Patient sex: F
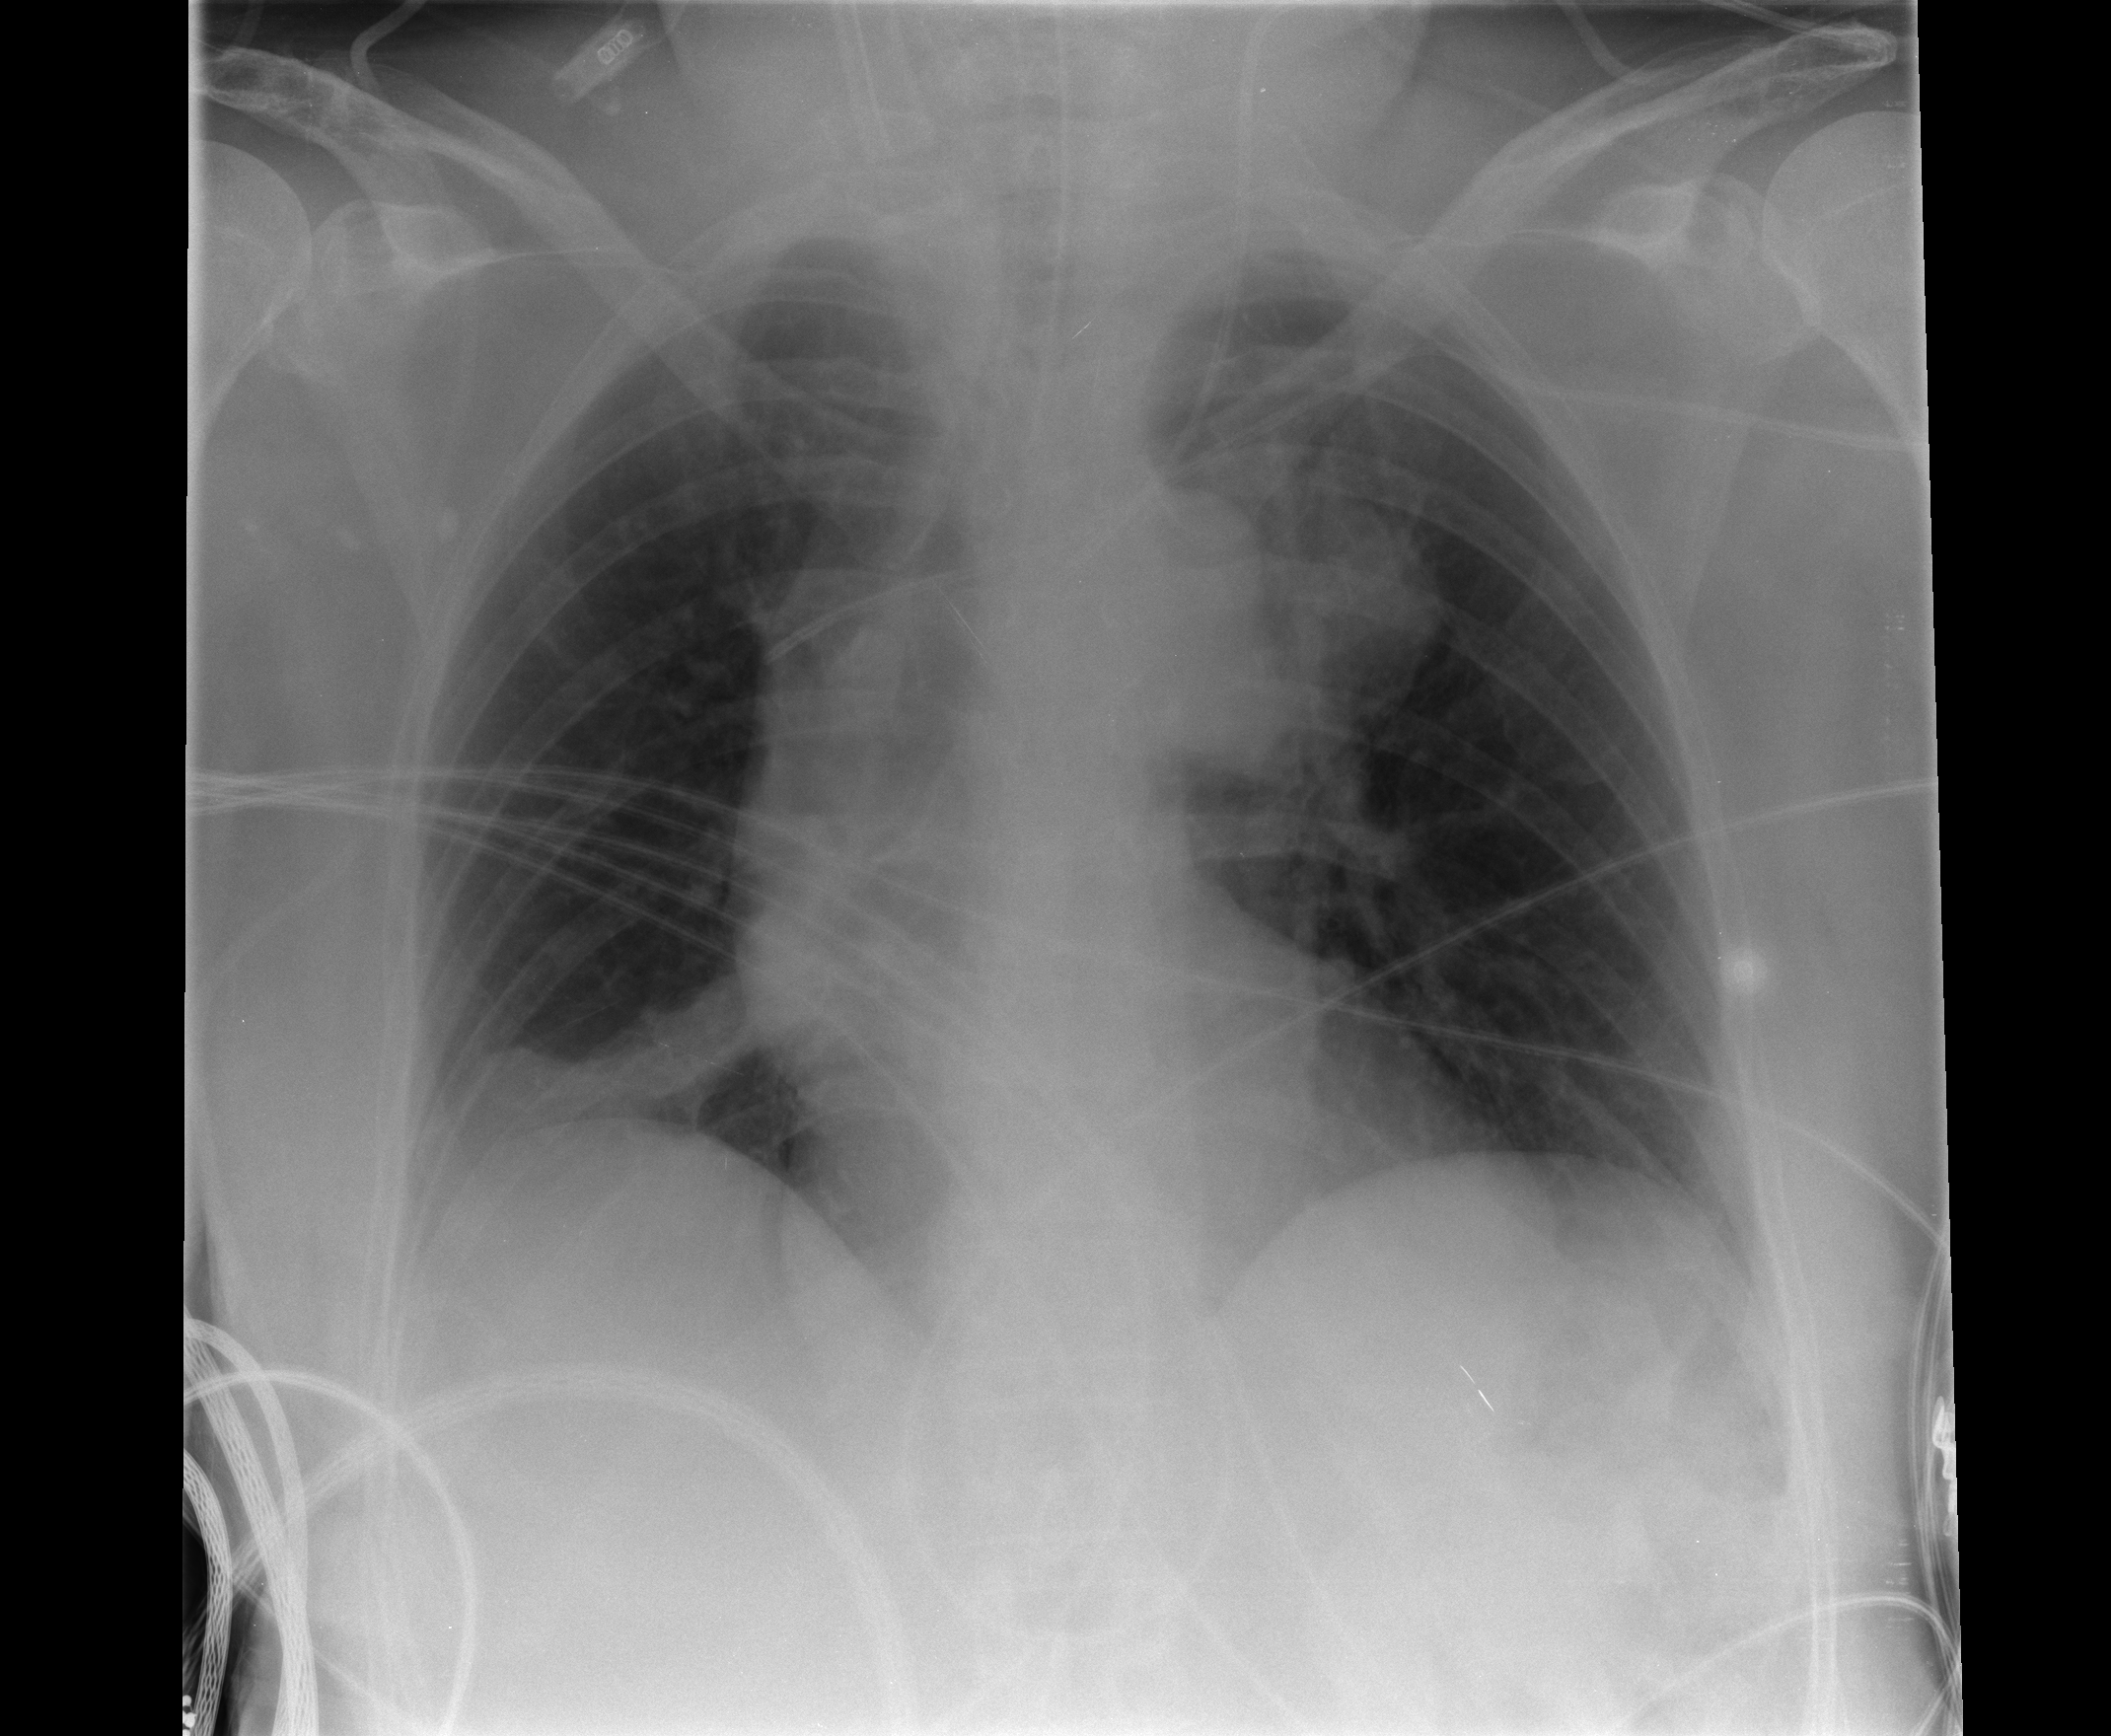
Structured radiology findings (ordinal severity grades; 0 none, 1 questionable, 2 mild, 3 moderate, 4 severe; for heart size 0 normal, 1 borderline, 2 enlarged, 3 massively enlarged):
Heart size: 0
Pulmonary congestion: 0
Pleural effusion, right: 0
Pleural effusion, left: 0
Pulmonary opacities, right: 1
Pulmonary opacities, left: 0
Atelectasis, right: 2
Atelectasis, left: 0